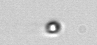
Label: nanoplankton_mix